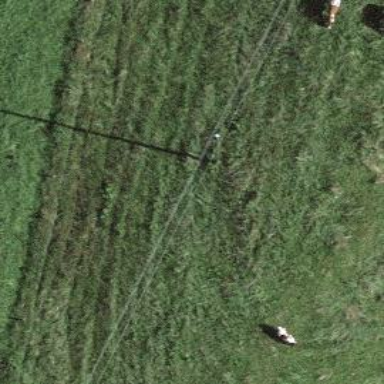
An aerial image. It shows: Utility pole in the area.